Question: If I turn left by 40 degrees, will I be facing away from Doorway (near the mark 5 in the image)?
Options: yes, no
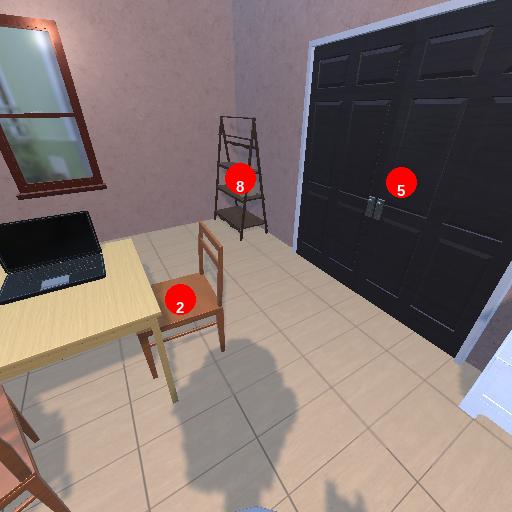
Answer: yes